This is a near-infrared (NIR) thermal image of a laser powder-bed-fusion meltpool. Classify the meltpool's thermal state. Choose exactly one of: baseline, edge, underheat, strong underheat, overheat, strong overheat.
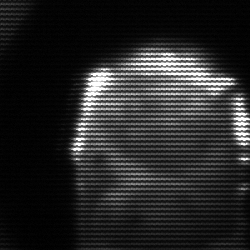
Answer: baseline